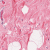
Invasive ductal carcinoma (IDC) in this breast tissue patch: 0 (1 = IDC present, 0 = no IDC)